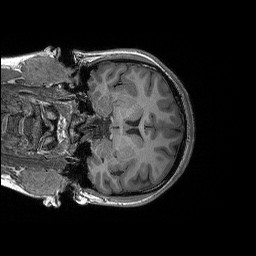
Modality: T1w
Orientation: coronal
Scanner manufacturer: siemens
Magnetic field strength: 3 T
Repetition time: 2.3 s
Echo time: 0.00298 s